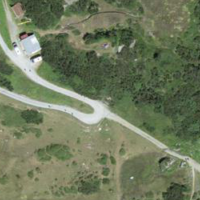
EUNIS habitat code: 31
Species observed at this site:
Arnica montana
Cyaniris semiargus
Perizoma minorata